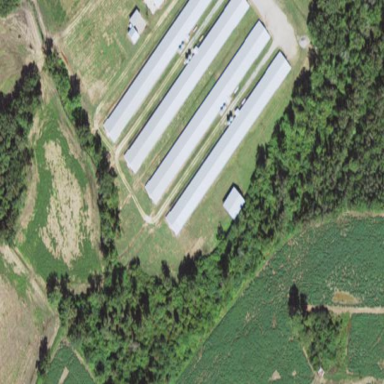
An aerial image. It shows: Farm auxiliary building.